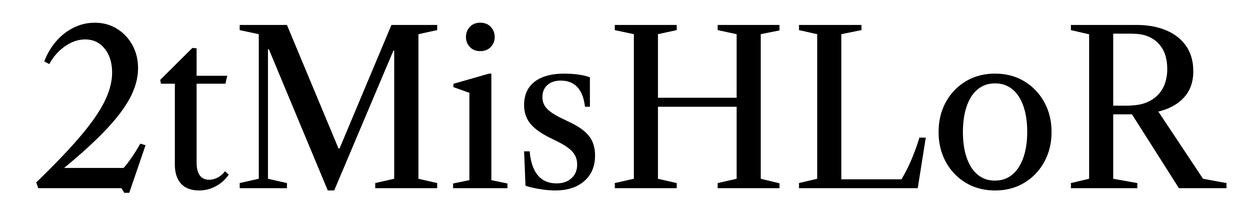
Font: LibreCaslonText_Regular